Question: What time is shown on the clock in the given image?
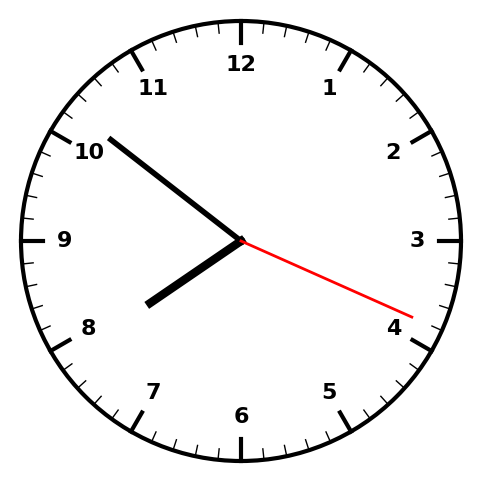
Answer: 07:51:19